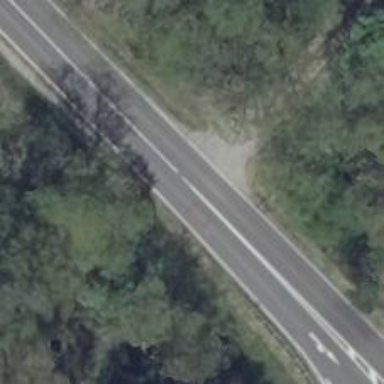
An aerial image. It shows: Asphalt road classified as primary highway.